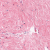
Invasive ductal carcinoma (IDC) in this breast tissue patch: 0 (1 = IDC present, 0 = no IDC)